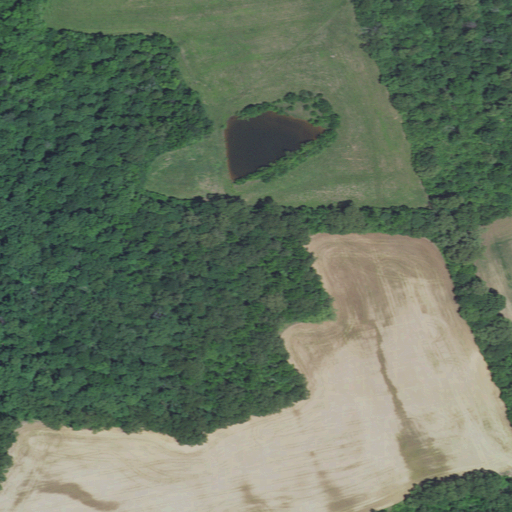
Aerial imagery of cliff(s) in Kentucky named Brantley Bluff containing deciduous forest, cultivated crops, pasture, mixed forest, open water, and woody wetlands